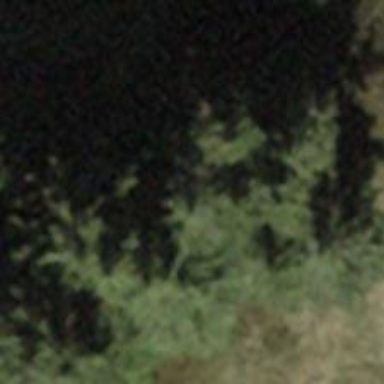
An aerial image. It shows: Forest area.